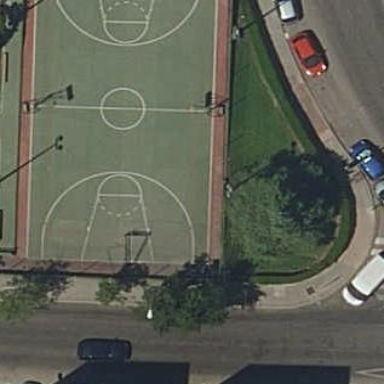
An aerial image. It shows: Basketball court on leisure land pitch.